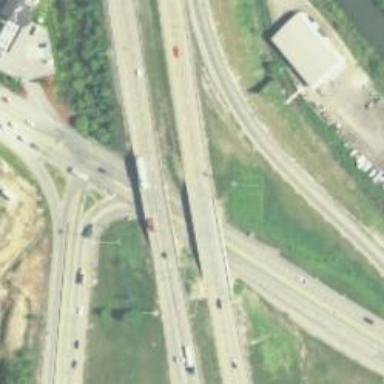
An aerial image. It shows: Bridge over motorway.